Question: I need to implement two rank queries ['rank(k)' and 'select(r)']. But before I can start on this, I need to figure out how the two functions work.
As far as I know, 'rank(k)' returns the rank of a given key 'k', and 'select(r)' returns the key of a given rank 'r'.
So my questions are:
1.) How do you calculate the rank of a node in an AVL(self balancing BST)?
2.) Is it possible for more than one key to have the same rank? And if so, what woulud 'select(r)' return?
I'm going to include a sample AVL tree which you can refer to if it helps answer the question.

Thanks!
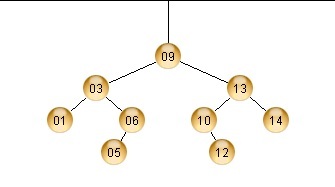
Answer: Your question really boils down to: "how is the term 'rank' normally defined with respect to an AVL tree?" (and, possibly, how is 'select' normally defined as well).
At least as I've seen the term used, "rank" means the position among the nodes in the tree -- i.e., how many nodes are to its left. You're typically given a pointer to a node (or perhaps a key value) and you need to count the number of nodes to its left.
"Select" is basically the opposite -- you're given a particular rank, and need to retrieve a pointer to the specified node (or the key for that node).
Two notes: First, since neither of these modifies the tree at all, it makes no real difference what form of balancing is used (e.g., AVL vs. red/black); for that matter a tree with no balancing at all is equivalent as well. Second, if you need to do this frequently, you can improve speed considerably by adding an extra field to each node recording how many nodes are to its left.